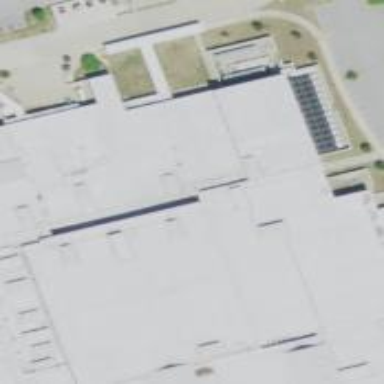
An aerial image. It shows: School building.